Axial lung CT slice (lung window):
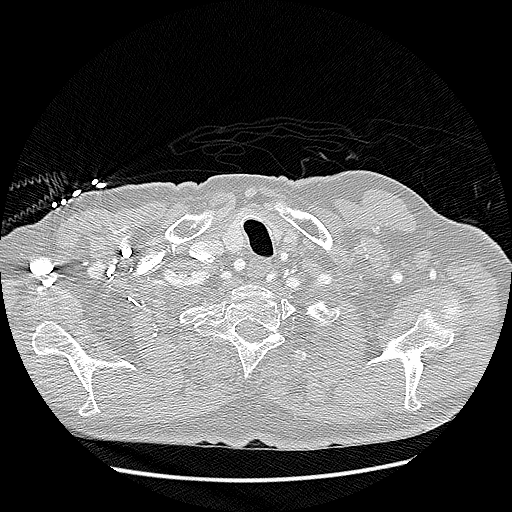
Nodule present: no